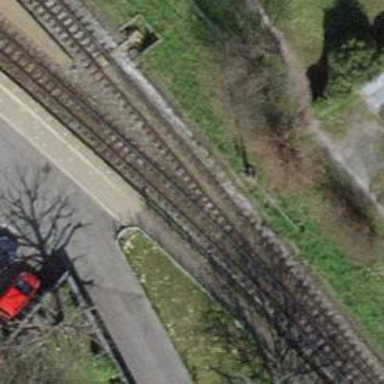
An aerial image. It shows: Narrow-gauge railway track with 1 electrified contact line.